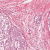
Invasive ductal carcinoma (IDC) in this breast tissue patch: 0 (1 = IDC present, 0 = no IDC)